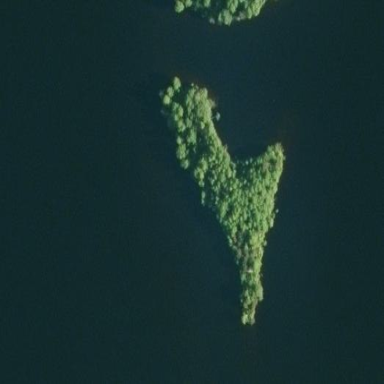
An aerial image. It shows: Islet.